Question: Which language is selected?
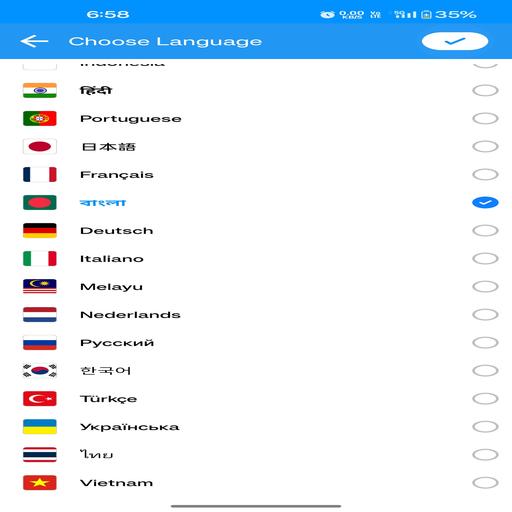
Answer: Bengali (Â¬Â¾âÂ²Â¾)